Field crop: maize
Growth stage: 2
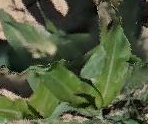
Species: maize